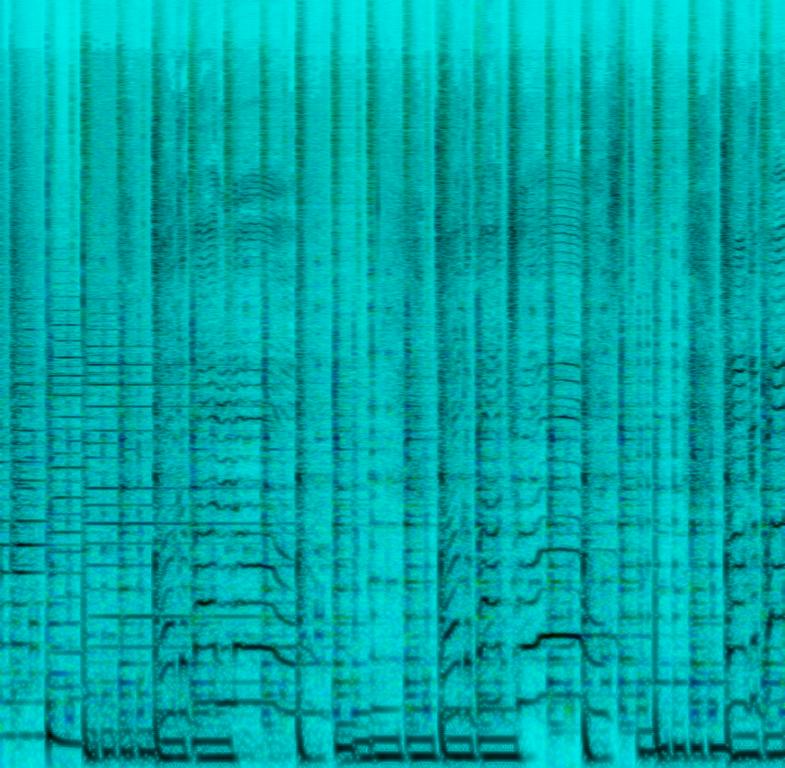
This is a contemporary reggae song. The vocalist has a smooth and silky voice, the song sounds romantic and intimate. We hear electric guitar chord stabs on the off-beats which characterise the reggae pop style. There are also licks on the electric guitar and a simple drum beat suitable for laid-back dancing. The song has a tropical feel.